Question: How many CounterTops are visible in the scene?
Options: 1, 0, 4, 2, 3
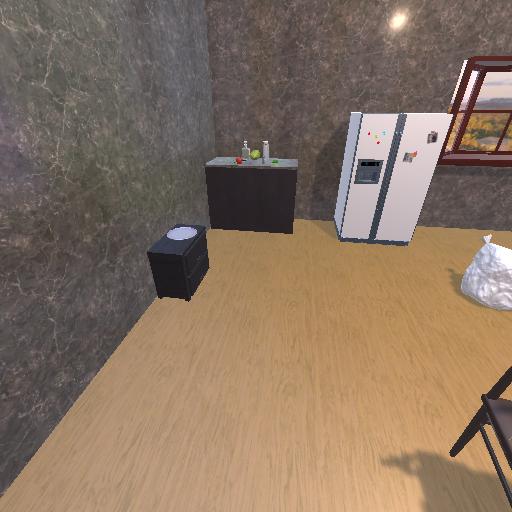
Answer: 1